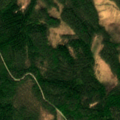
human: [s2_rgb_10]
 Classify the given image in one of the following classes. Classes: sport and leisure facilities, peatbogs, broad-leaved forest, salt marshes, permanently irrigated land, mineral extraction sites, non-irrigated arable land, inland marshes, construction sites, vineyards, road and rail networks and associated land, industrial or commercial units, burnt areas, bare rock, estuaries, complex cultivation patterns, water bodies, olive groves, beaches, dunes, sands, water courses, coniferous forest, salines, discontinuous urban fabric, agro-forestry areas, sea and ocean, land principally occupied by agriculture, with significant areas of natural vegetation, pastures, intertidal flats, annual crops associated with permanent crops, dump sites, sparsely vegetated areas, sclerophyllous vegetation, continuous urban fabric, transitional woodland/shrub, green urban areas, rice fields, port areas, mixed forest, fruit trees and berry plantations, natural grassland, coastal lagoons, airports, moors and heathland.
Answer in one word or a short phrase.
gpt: coniferous forest, mixed forest